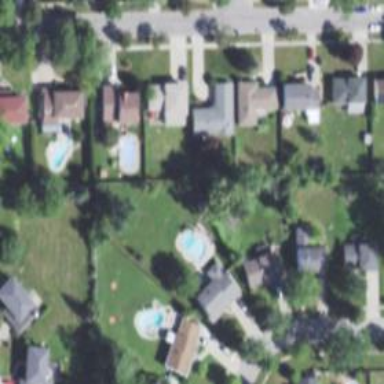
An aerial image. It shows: Outdoor swimming pool set in the ground.